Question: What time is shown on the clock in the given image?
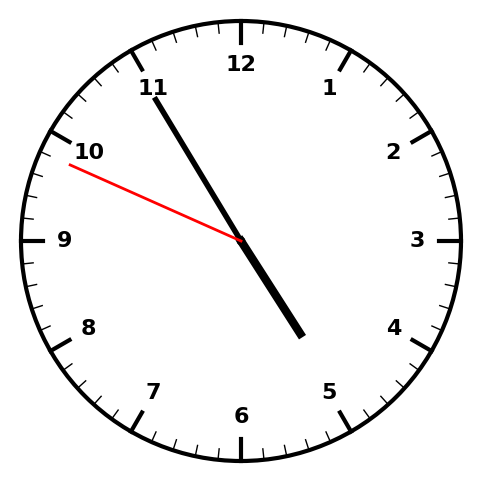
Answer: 04:54:49